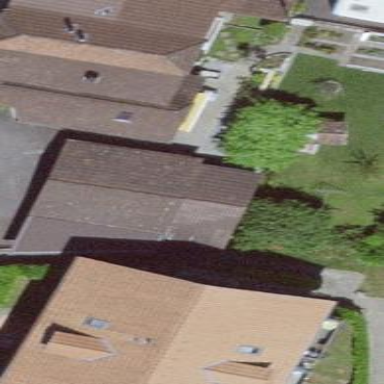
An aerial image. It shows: Garage building.